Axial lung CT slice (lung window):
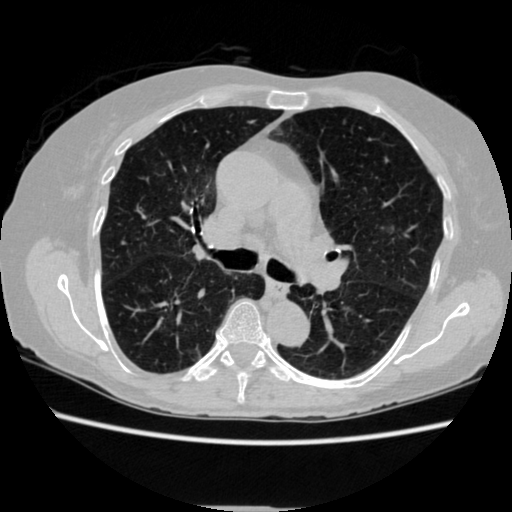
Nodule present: no